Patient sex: M
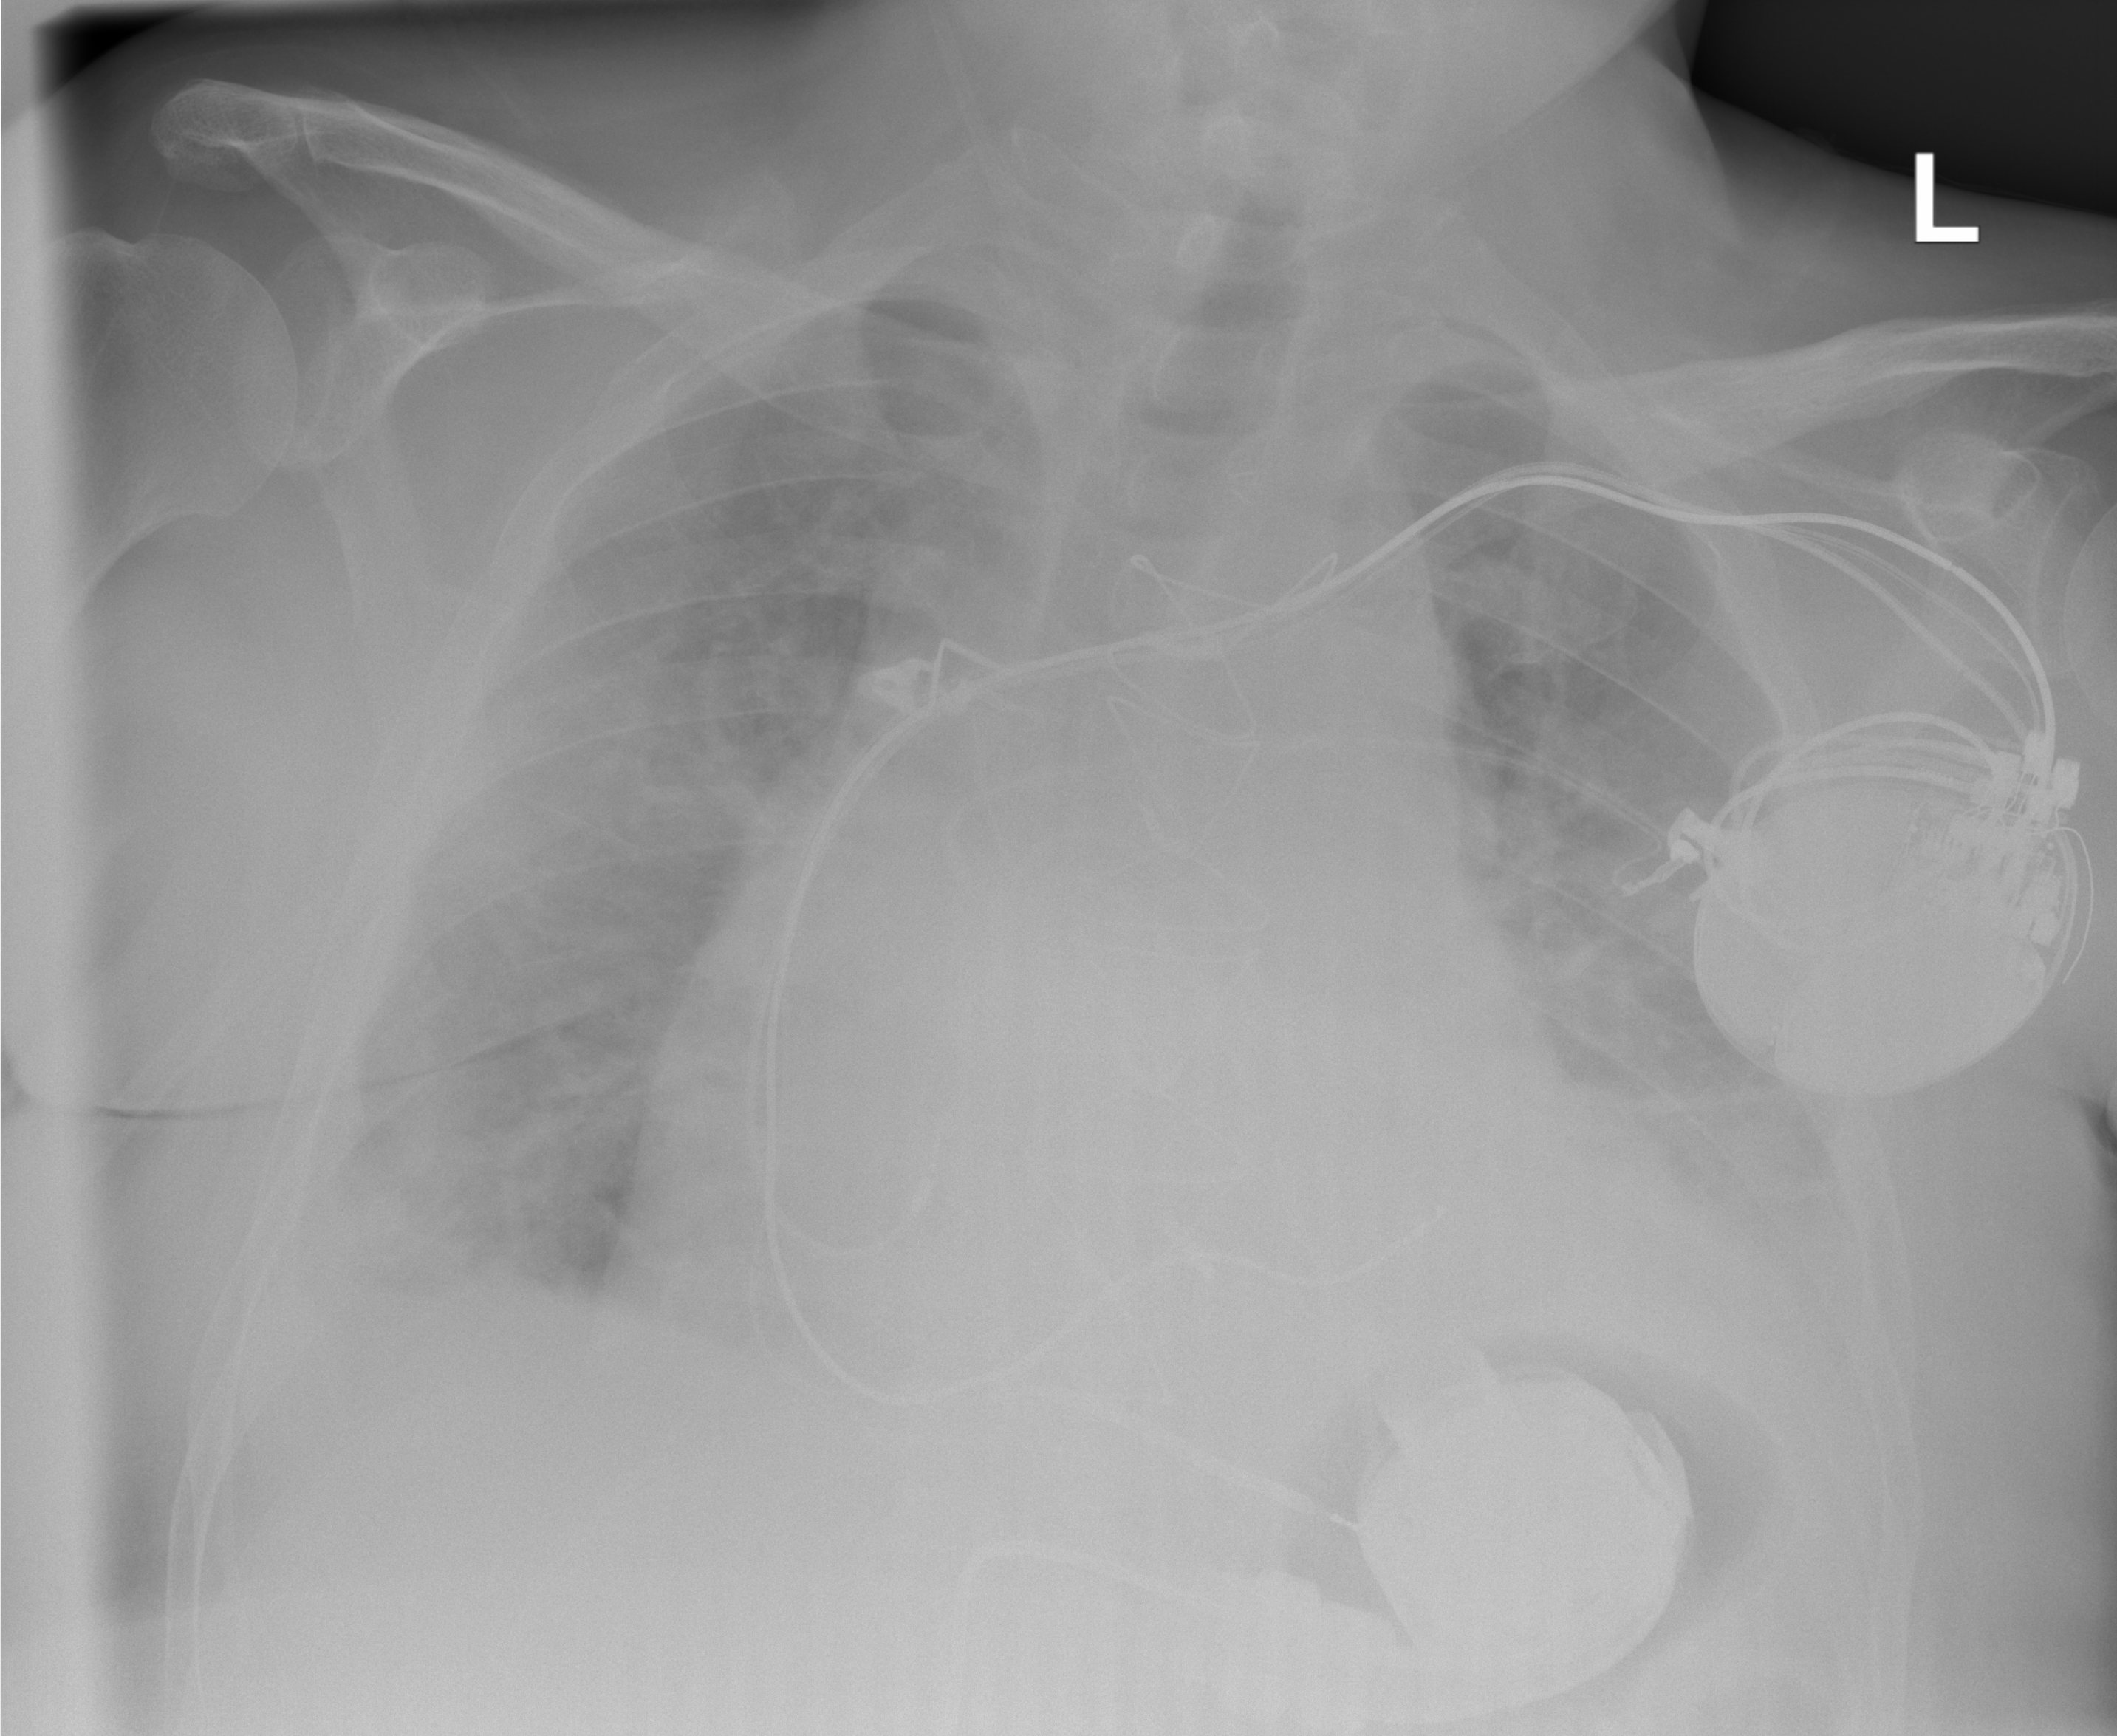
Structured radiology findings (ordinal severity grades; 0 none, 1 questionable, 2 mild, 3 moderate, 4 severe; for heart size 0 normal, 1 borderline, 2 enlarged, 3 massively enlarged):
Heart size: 3
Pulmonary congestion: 2
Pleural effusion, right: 2
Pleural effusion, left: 2
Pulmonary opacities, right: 0
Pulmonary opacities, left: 0
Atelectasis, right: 2
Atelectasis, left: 2